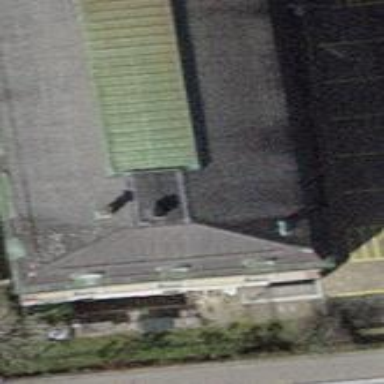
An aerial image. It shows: Industrial building with quadruple saltbox roof shape.